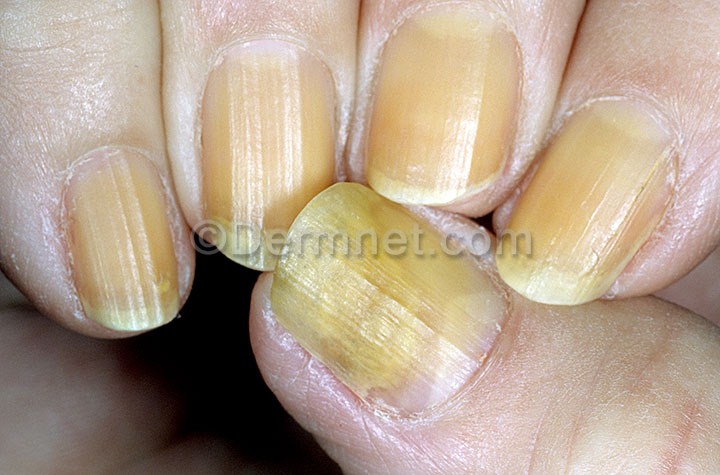
Disease: Nail Fungus and other Nail Disease